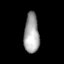
Tissue: lung
Cell type: Pericytes
Senescence score: 0.6153
Nuclear area (px): 585
Mean DAPI intensity: 164.921